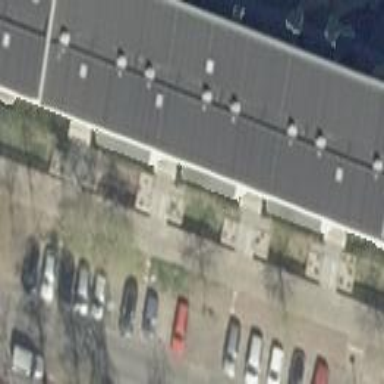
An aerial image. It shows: Apartment building with flat roof.